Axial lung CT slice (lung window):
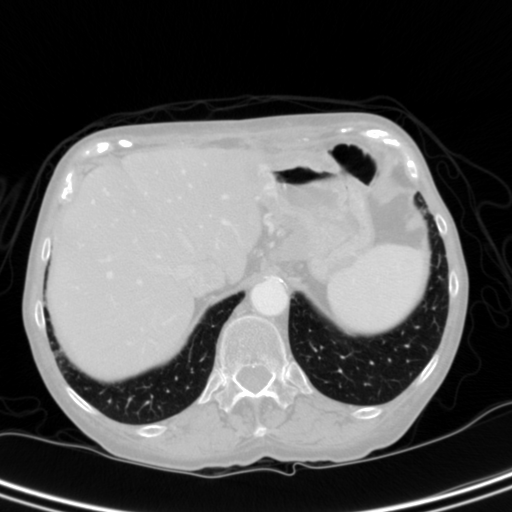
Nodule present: no